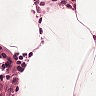
Metastatic tissue present: no